Question: How can I make something like this:

By now I have: jsfiddle.net/xmqfe3h0/9
'''
#test {
width: 315px;
height: 90%;
position: relative;
}
#test:before {
content: "";
position: absolute;
left: 70%;
width: 0;
height: 0;
border-left: 10px solid transparent;
border-right: 10px solid transparent;
border-bottom: 50px solid black;
}
'''
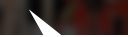
Answer: add skew to your css3 shape :
'''
-webkit-transform: skew(40deg);
-moz-transform: skew(40deg);
-o-transform: skew(40deg);
'''
<URL>